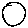
Label: circle